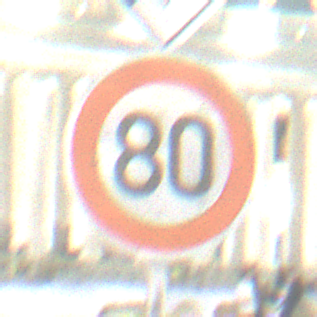
Verkehrszeichen: Geschwindigkeit80
Zusatzzeichen oben: EndeVorfahrtsstrasse
Umgebung: Outdoor, Urban
Tageszeit: Night
Wetter: PartlyCloudy
Licht: Artificial
Jahreszeit: NotSpecified
Kontrast: HighContrast